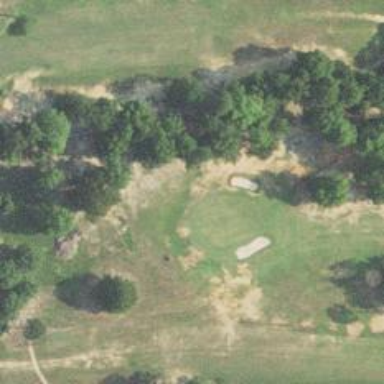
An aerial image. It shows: Golf hole.